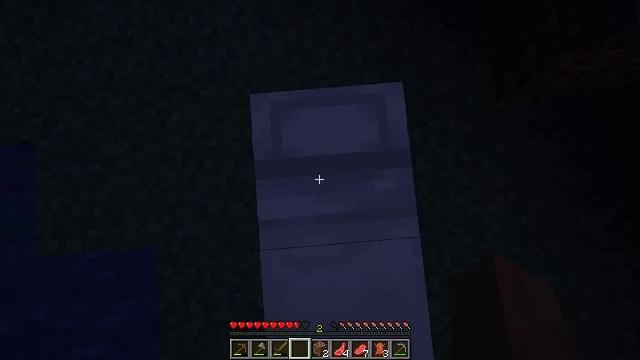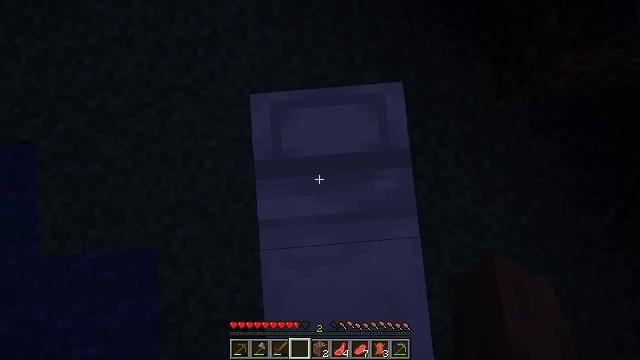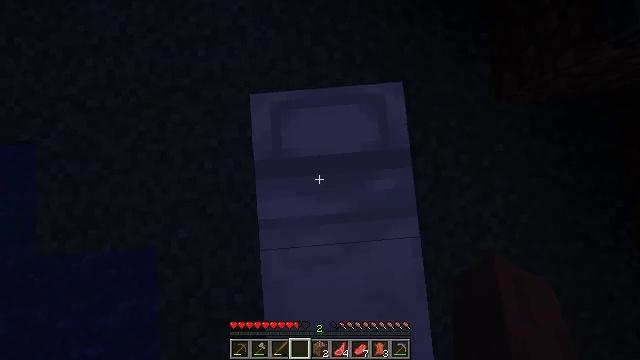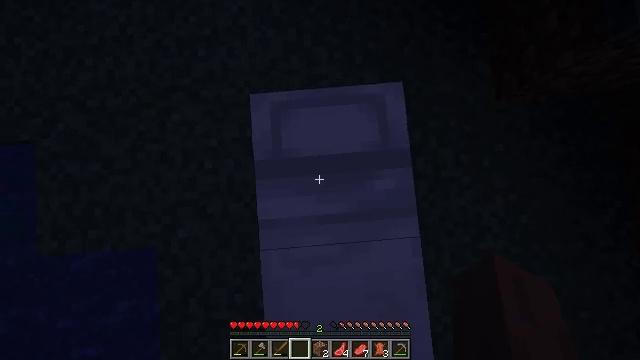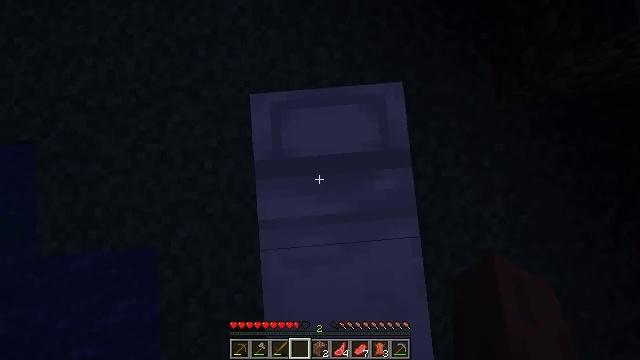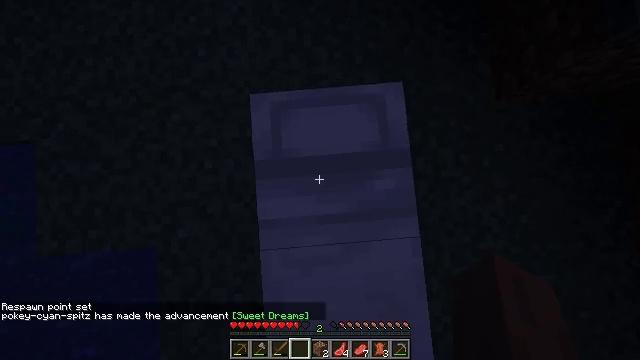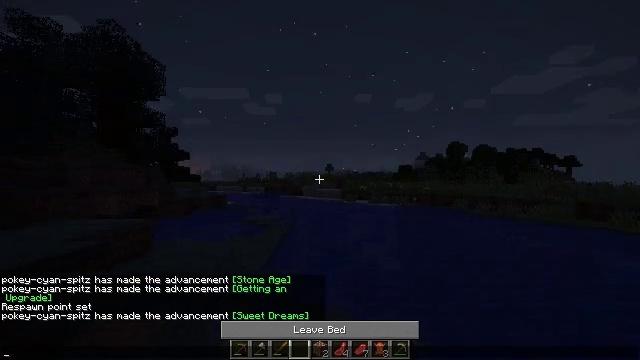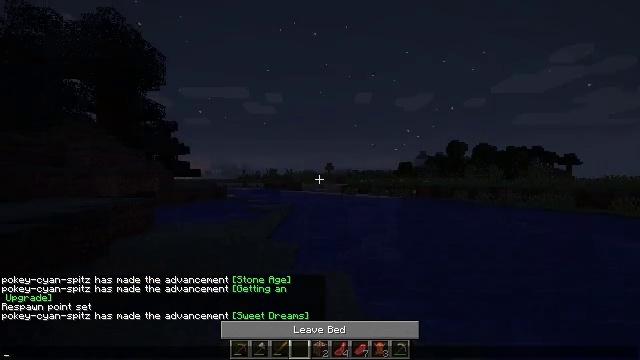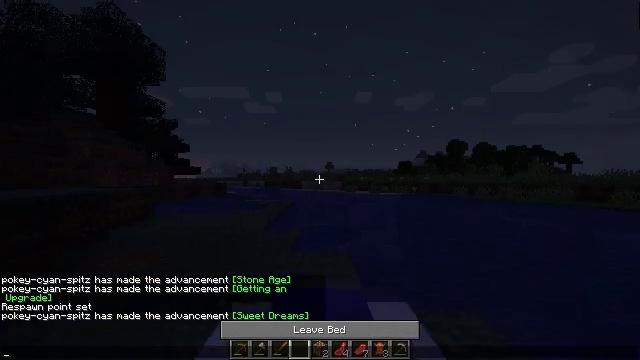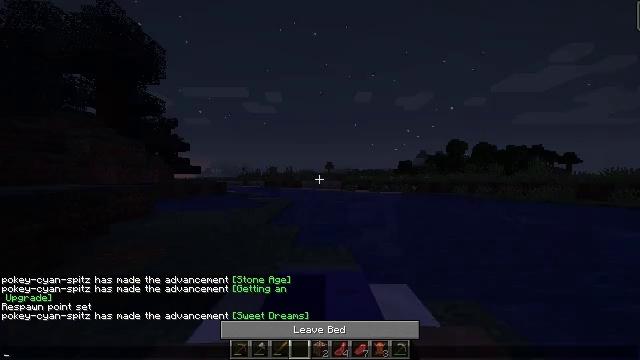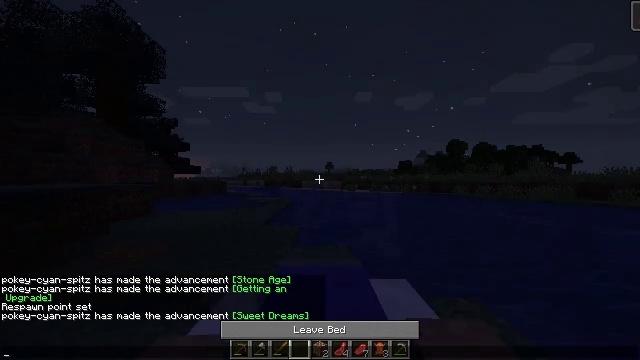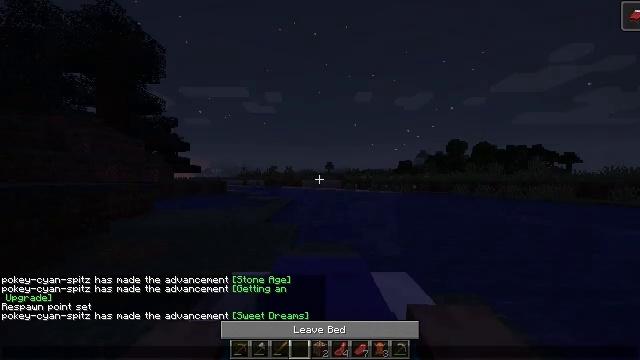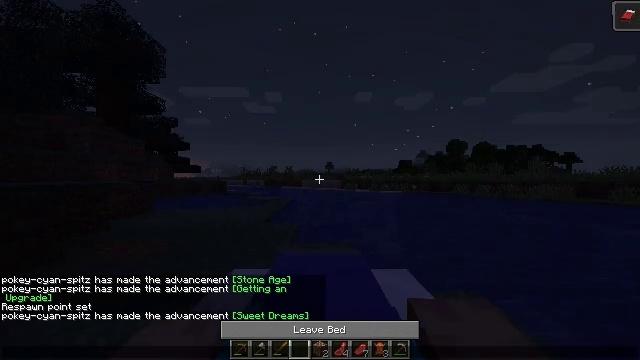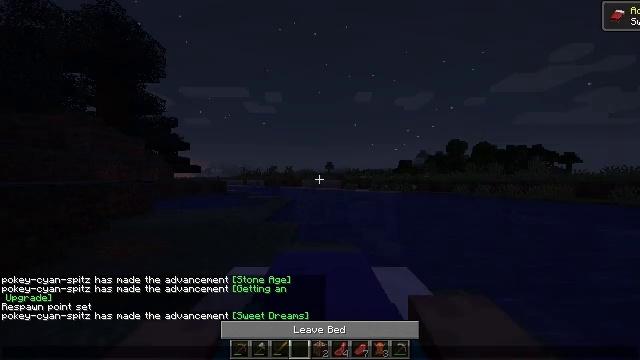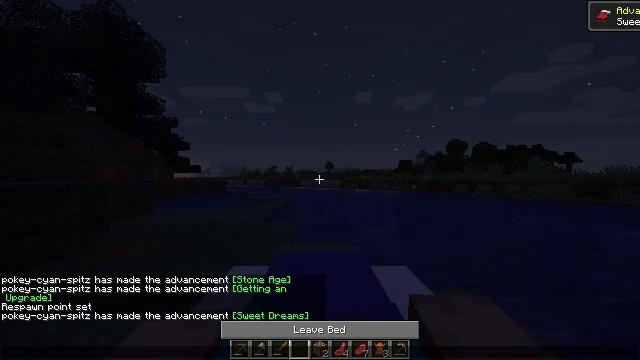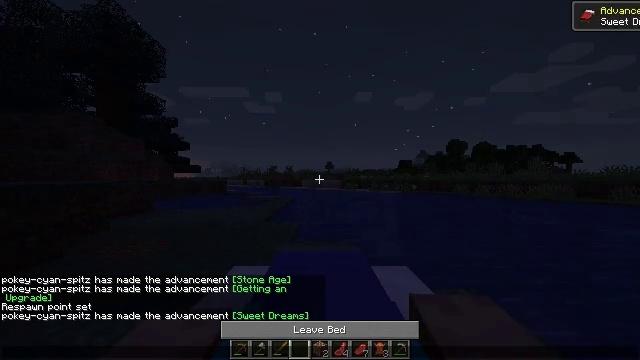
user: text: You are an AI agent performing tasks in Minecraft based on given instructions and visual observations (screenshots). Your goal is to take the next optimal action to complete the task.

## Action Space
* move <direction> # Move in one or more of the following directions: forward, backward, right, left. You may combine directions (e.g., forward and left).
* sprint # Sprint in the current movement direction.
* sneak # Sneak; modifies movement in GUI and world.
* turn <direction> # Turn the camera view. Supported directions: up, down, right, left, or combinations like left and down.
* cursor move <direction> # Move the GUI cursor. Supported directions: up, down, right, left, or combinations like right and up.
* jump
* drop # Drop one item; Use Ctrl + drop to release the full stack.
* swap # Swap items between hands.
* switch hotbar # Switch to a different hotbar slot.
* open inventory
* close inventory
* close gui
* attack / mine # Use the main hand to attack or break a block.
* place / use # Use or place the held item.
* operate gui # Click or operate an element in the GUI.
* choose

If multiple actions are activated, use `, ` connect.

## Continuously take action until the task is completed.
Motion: motion action
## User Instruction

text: Retrieve the white bed for later use.
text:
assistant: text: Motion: use / place
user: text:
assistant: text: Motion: use / place
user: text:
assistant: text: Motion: use / place
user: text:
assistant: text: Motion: no_op
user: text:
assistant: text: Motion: no_op
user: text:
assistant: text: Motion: no_op
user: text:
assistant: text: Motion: open gui
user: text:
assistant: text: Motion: no_op
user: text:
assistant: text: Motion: no_op
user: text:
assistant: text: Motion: no_op
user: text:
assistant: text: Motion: no_op
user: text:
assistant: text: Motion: cursor move left
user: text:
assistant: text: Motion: cursor move left and up
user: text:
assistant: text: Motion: no_op
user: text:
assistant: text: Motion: no_op
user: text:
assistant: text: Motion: no_op
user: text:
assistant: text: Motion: no_op
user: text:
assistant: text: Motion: no_op
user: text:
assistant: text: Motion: no_op
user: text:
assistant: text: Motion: no_op
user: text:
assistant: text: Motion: no_op
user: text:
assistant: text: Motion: no_op
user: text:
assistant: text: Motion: no_op
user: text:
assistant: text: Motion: no_op
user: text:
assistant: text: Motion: no_op
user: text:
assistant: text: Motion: no_op
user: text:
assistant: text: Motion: no_op
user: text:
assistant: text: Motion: no_op
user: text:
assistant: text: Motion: no_op
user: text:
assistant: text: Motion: no_op